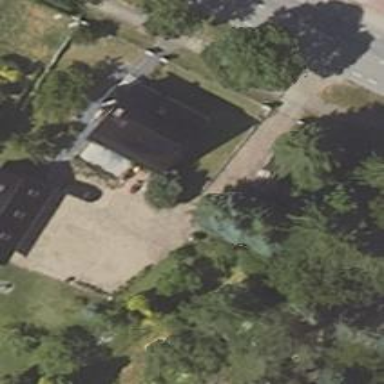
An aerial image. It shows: Driveway.